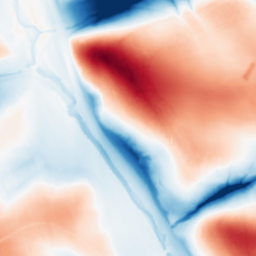
Category: classical
Decomposition family: gaussian_anisotropic
Decomposition parameters: sigma_x: 2
sigma_y: 50
Upsampling method: linear_exact
Upsampling parameters: scale: 2
Upsampling scale: 2